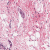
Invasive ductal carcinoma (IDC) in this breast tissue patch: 0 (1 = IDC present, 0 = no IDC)